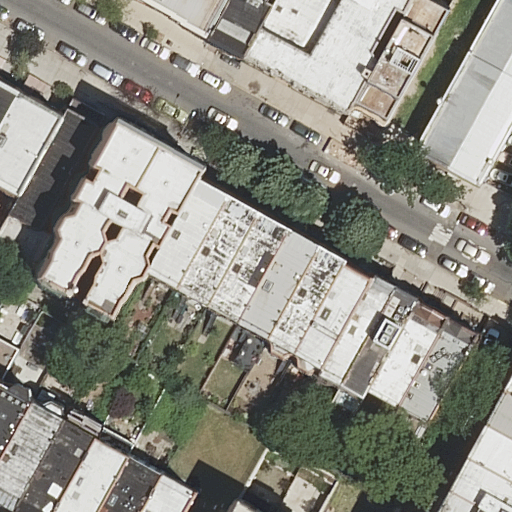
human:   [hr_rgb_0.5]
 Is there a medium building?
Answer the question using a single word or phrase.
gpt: yes

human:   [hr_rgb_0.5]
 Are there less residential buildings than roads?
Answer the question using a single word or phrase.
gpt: no

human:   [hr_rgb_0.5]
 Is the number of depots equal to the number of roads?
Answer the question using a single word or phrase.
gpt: no

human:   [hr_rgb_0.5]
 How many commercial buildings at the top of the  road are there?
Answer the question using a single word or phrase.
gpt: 0

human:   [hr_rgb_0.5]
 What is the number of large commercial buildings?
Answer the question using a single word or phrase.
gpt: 0

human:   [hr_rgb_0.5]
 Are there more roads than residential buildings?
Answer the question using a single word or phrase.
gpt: no

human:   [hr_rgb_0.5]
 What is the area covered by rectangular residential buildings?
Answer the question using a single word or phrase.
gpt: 1984m2

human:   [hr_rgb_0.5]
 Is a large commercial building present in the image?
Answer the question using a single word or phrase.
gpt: no

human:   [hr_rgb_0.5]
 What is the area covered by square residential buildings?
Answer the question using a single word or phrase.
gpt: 0m2

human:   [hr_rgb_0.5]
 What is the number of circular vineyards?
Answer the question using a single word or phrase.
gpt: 0

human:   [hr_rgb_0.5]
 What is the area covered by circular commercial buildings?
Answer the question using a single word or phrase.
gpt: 0m2

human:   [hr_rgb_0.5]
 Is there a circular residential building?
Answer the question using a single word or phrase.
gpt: no

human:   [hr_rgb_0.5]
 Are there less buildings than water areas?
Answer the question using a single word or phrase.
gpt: no

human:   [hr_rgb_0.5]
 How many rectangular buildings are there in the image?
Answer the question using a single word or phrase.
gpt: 23

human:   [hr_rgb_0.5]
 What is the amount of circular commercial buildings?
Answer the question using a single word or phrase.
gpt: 0

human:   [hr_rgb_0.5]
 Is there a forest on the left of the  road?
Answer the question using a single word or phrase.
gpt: no

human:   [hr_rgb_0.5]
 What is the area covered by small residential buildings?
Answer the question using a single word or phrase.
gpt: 567m2

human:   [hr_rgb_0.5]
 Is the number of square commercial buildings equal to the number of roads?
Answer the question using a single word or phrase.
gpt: no

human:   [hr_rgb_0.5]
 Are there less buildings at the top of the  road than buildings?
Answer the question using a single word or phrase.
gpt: yes

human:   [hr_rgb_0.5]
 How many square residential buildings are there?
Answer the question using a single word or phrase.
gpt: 0

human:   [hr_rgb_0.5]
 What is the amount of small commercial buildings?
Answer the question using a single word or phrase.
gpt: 0

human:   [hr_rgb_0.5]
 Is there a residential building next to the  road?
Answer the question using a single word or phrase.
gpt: yes

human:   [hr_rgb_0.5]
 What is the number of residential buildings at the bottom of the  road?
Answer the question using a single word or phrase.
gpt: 22

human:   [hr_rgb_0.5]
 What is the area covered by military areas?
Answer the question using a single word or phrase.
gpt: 0m2

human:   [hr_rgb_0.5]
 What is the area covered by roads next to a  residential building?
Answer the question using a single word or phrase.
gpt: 0m2

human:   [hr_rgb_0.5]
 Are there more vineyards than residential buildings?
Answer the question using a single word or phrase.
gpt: no

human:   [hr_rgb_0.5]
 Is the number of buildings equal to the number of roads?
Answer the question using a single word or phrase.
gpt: no

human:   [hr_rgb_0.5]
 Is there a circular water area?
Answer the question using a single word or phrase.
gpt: no

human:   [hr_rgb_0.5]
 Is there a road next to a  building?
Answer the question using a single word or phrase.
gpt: yes

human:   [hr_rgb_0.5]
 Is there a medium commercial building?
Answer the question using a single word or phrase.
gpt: no

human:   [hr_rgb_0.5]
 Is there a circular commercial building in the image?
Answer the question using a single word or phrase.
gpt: no

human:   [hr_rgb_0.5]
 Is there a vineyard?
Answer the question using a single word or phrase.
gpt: no

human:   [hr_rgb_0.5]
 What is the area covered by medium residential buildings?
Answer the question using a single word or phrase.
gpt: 2550m2

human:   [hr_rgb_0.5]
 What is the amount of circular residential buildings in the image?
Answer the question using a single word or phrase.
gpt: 0

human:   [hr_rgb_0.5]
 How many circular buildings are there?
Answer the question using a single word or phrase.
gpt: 0

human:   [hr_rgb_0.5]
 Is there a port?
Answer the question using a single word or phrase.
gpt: no